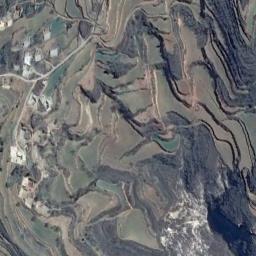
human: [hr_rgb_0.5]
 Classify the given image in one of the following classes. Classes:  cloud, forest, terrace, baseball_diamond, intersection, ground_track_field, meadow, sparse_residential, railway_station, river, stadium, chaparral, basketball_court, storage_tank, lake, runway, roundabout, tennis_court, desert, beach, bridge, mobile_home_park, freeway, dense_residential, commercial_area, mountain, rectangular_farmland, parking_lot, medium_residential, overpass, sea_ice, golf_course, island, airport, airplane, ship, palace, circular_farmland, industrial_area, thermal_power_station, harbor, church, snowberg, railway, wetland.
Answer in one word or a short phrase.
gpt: terrace